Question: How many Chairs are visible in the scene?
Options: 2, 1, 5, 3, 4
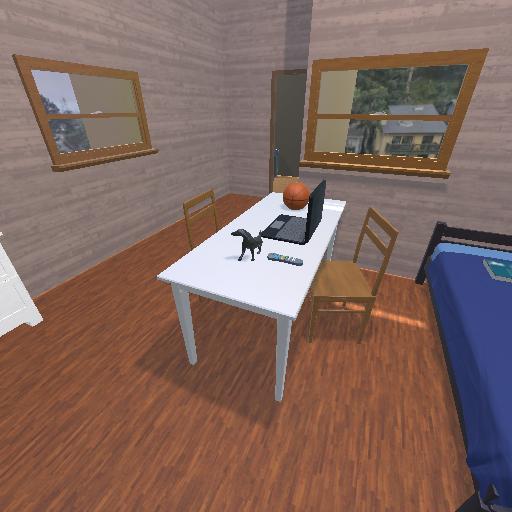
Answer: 2